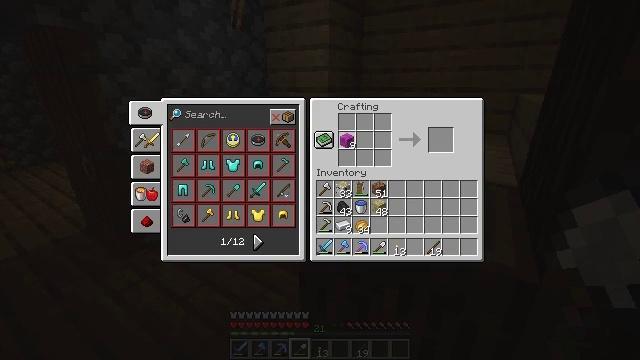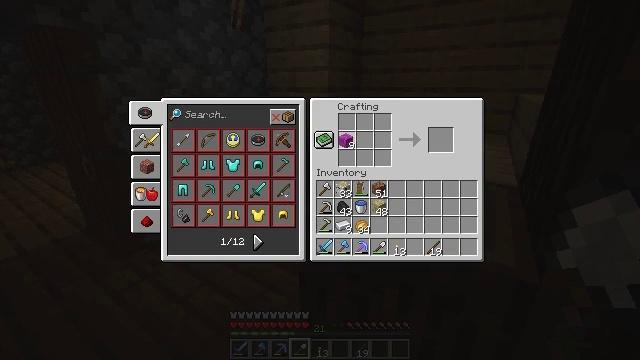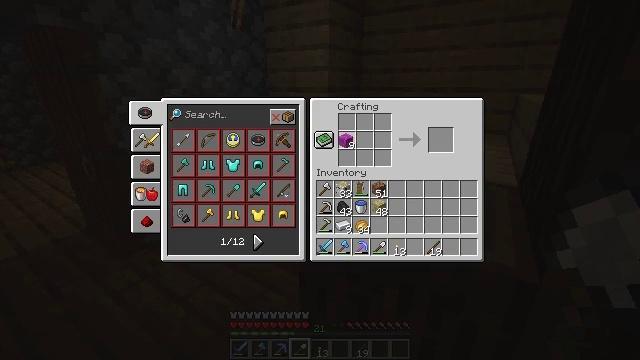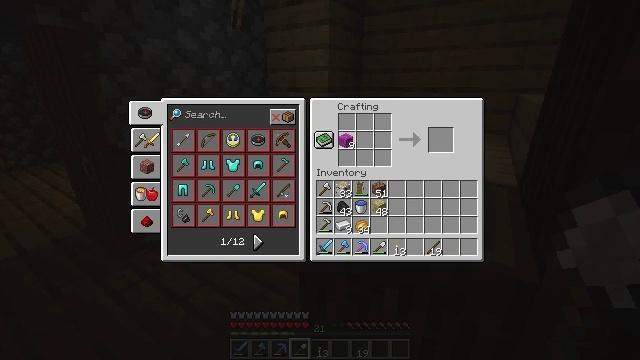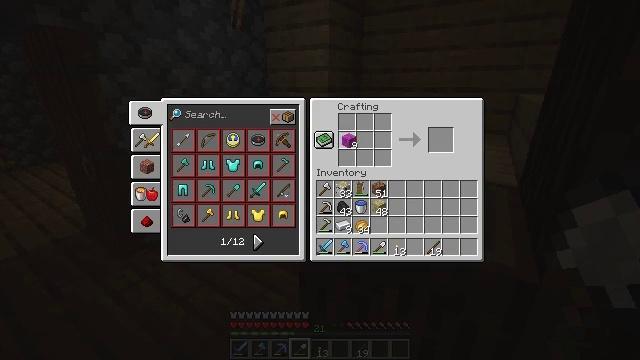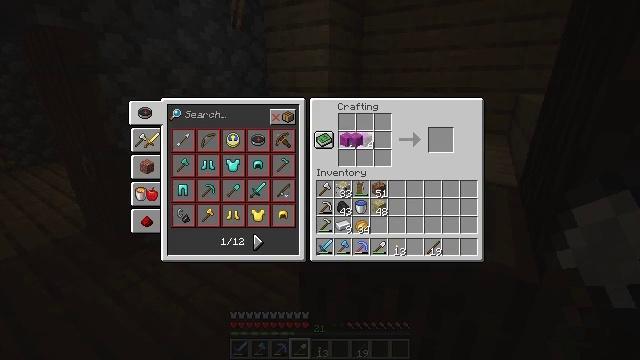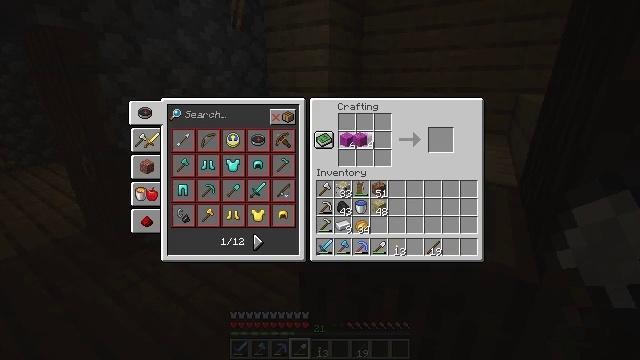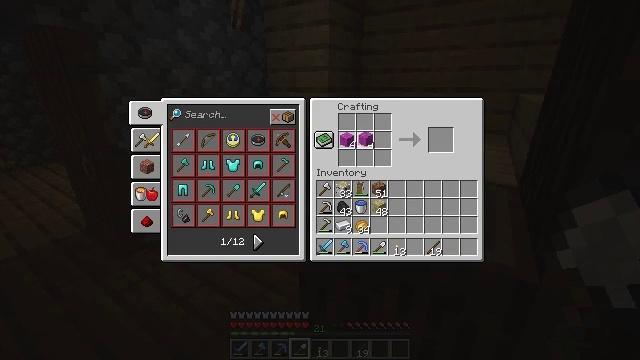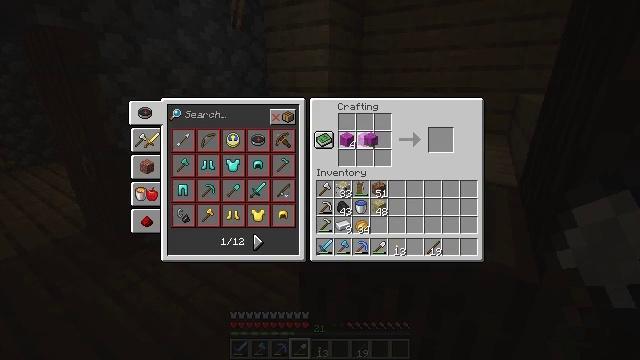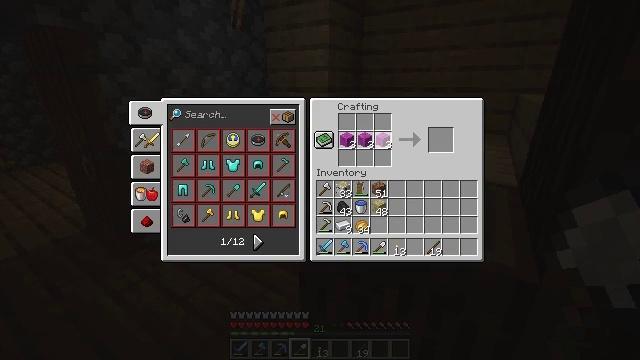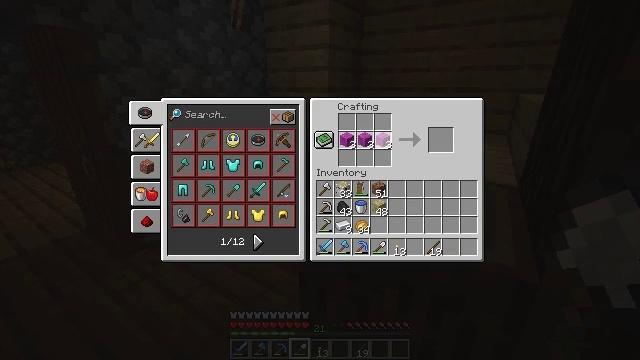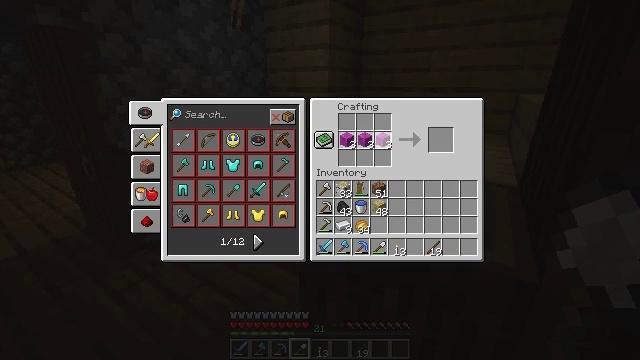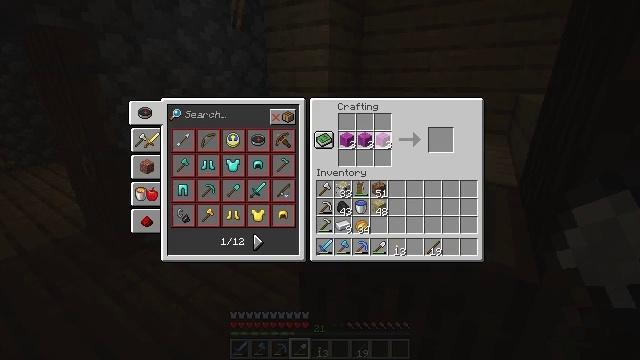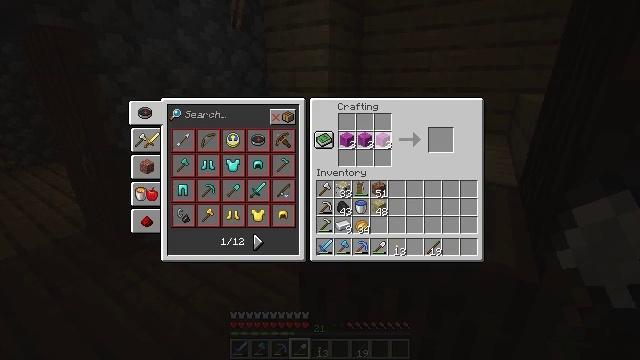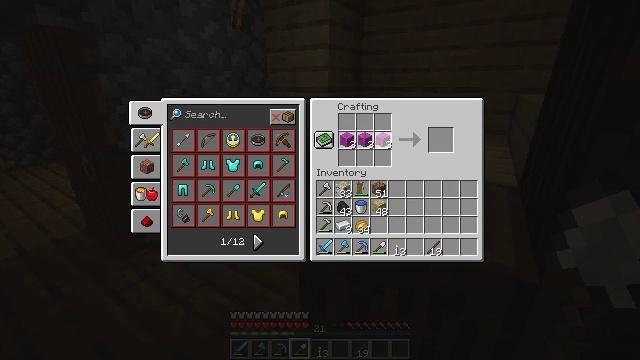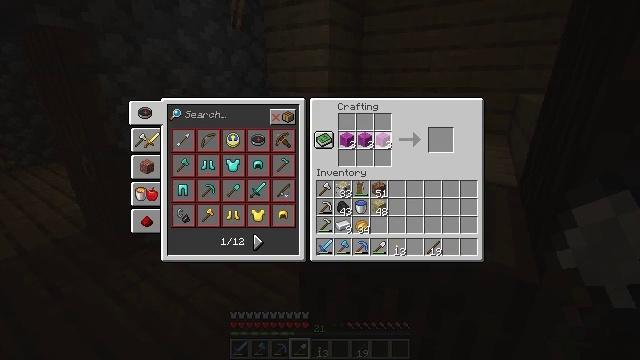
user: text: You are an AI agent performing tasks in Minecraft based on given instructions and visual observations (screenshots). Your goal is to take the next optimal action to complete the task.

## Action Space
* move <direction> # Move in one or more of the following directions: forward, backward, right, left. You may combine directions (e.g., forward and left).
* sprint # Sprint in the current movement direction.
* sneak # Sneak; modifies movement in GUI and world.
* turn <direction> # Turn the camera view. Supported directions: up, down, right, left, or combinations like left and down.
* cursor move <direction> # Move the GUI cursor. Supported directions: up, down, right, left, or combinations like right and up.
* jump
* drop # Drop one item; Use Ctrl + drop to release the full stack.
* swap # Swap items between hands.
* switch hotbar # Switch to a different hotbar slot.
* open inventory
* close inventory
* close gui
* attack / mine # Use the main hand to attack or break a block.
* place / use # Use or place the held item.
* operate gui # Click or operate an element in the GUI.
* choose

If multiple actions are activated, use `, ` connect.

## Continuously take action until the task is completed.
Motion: motion action
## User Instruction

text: Combine magenta wool and planks to craft a magenta bed.
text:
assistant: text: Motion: no_op
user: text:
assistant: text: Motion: operate gui
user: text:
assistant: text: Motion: operate gui
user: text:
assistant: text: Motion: operate gui
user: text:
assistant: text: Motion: cursor move right, operate gui
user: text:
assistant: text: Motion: operate gui
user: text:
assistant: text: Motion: operate gui
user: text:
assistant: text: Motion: operate gui
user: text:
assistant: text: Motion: operate gui
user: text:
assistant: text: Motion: operate gui
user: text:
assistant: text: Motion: operate gui
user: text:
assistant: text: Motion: operate gui
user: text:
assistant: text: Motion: operate gui
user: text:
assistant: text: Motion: operate gui
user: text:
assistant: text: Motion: operate gui
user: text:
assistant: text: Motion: no_op
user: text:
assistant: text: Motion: cursor move down
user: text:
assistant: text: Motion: cursor move down
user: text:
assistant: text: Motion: cursor move down
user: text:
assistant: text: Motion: cursor move down
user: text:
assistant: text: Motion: cursor move down
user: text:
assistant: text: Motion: no_op
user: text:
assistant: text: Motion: no_op
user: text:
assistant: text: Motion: no_op
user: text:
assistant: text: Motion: operate gui
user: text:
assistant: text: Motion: operate gui
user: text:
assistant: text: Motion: operate gui
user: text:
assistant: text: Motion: cursor move left and up
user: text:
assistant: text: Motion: no_op
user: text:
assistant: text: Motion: no_op